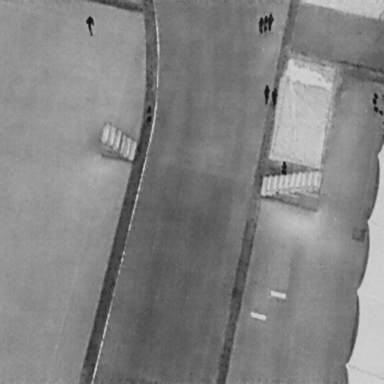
There are eight People in the infrared image.